Question: I need to implement 2D collision detection by arc. I have player(black dot) and enemies(red dots). Player can attack in any direction and his hit area is 120 degrees(green lines show it) and certain radius(black curve).

How to achieve this detection?
I have done code where angle is calculated between player and enemy but i cant understand how to use player's direction vector to check if it inside arc.
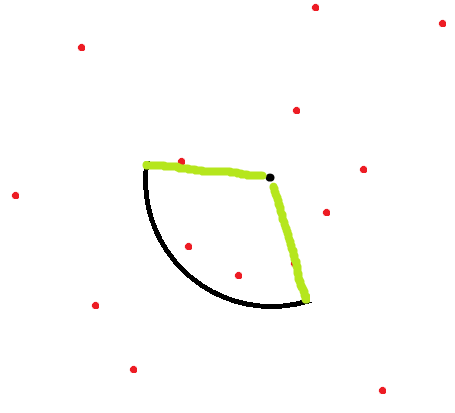
Answer: Calculate the angle to the enemy and the distance away they are. Use this to check if they are in range.
The problem is simple if the area where a square since you are using Cartesian coordinates so by converting to radial coordinates, this problem becomes simple too.
- -
Check the length of vector B isn't too long.
Then angle between the vectors is given by: acos(|A.B| / |A||B|)
If the angle is less than 60 degrees (half the 120) then the enemy is in range.